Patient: sex M, age 61
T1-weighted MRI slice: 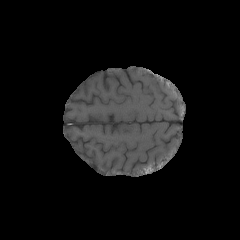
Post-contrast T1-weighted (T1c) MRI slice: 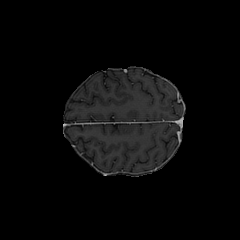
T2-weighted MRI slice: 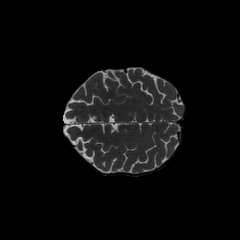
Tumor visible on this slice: no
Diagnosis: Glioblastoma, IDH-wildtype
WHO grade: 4